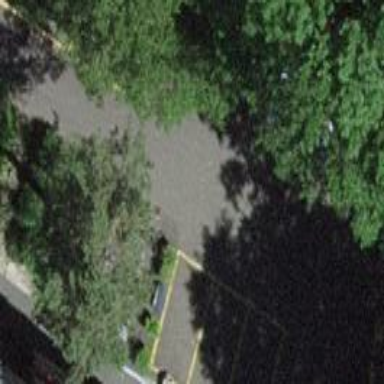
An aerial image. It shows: Street-side parking area.